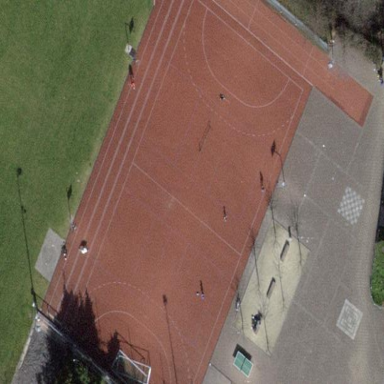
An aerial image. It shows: Multi-sport pitch with tartan surface.